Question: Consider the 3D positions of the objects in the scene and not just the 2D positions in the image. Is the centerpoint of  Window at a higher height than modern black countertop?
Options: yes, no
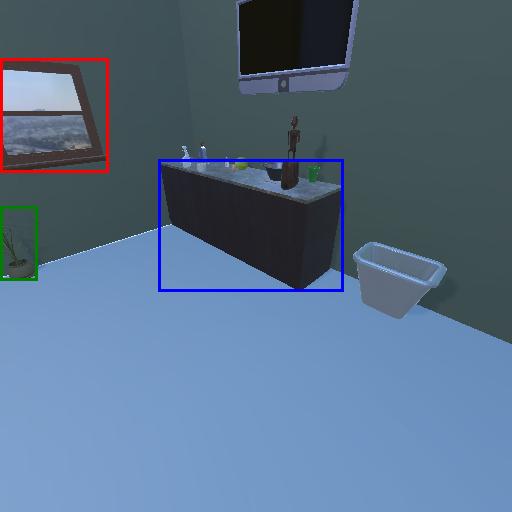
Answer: yes